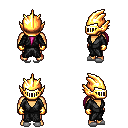
a pixel art fantasy rpg character, male body template, human, tanned skin, gray robe, white pants, pink ponytail hairstyle, gold helm, gold gloves, white slippers, four views (front, back, left, right), 2x2 character sprite sheet, small pixel art, hard edges, no anti-aliasing